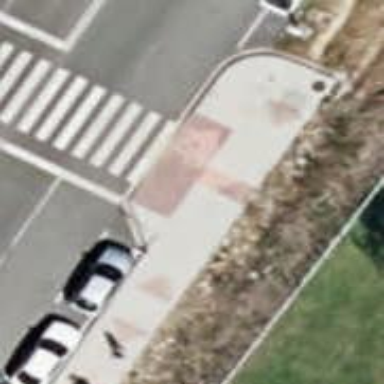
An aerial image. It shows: Sidewalk.